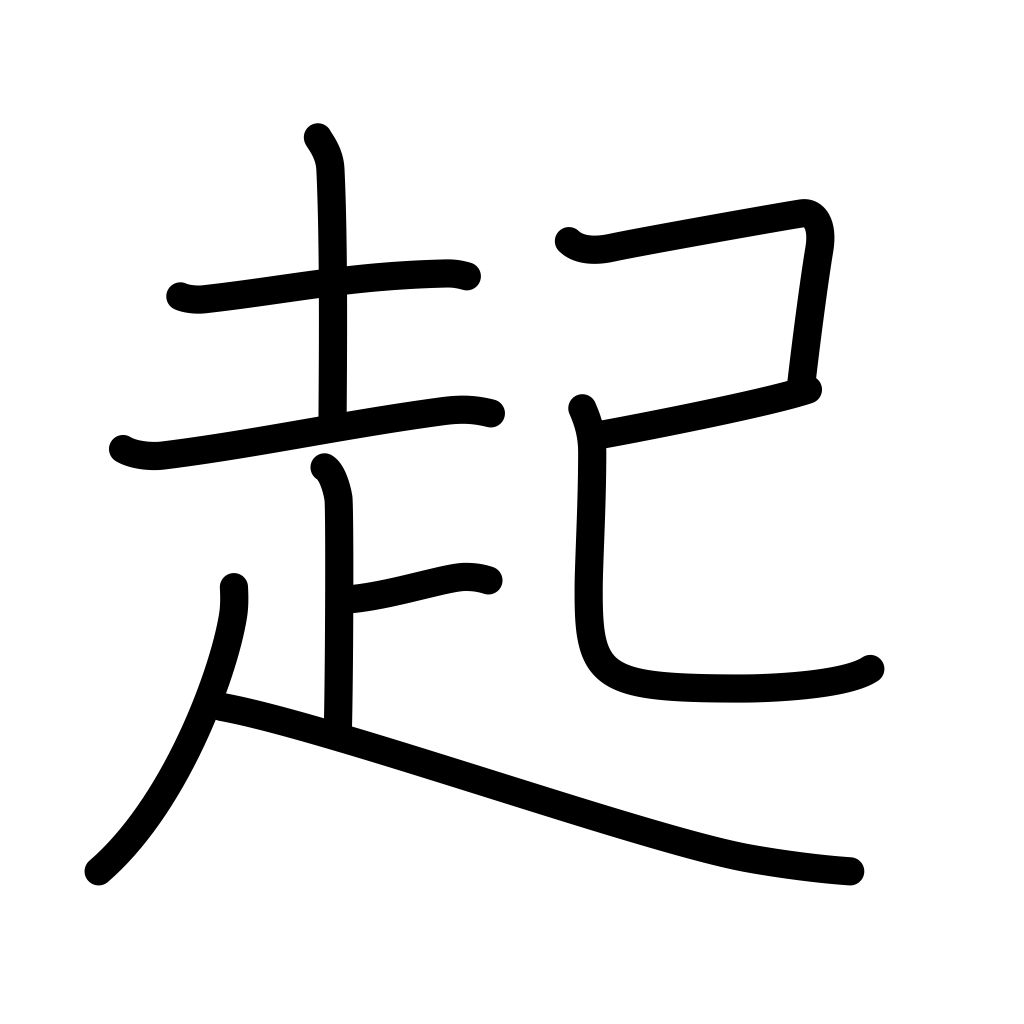
Meaning: rouse, wake up, get up